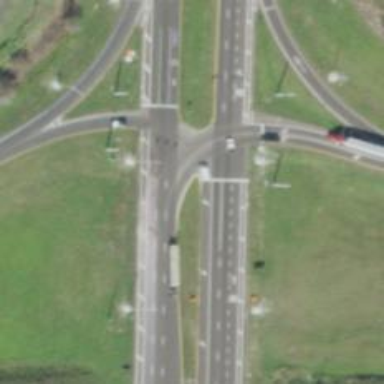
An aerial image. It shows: Motorway link with asphalt surface. The junction is in diamond shape.